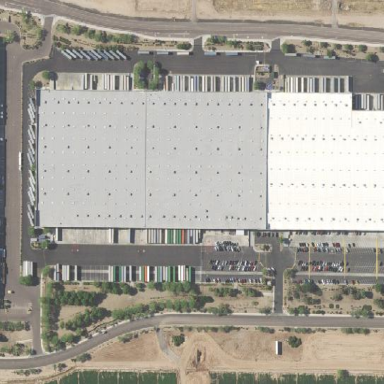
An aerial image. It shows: Warehouse building used as post depot.